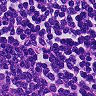
Metastatic tissue present: no